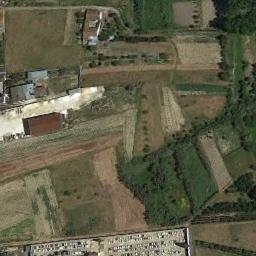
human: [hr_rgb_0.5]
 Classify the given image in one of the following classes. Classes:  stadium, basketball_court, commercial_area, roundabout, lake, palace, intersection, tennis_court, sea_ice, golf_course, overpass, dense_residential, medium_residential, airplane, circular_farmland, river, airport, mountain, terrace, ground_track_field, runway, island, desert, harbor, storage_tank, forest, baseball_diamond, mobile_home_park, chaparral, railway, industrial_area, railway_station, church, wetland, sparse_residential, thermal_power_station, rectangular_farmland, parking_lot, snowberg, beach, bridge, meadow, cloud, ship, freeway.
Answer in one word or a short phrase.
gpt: terrace